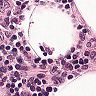
Metastatic tissue present: no